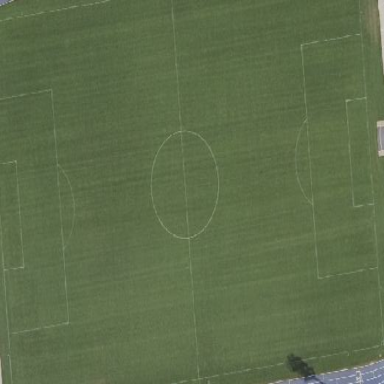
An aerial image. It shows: Soccer stadium for leisure sports.